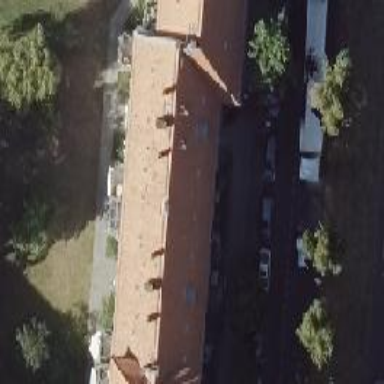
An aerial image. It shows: Gabled roof apartments building.